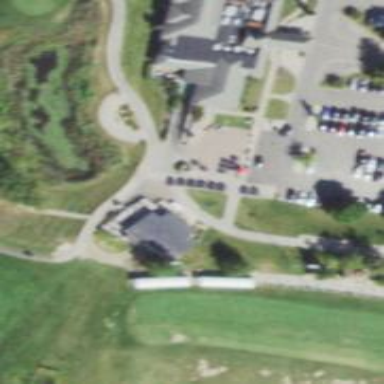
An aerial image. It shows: Path for both roads and golfers.